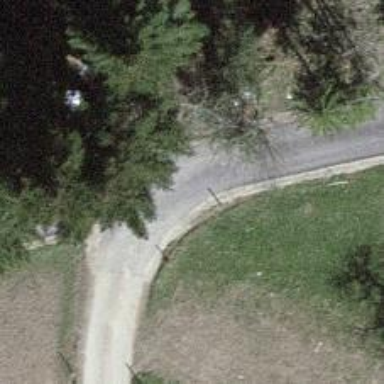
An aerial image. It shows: Unclassified paved road.